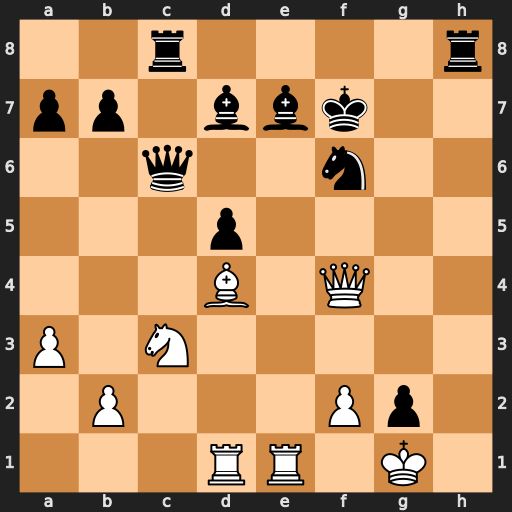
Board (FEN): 2r4r/pp1bbk2/2q2n2/3p4/3B1Q2/P1N5/1P3Pp1/3RR1K1
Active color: w
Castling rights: -
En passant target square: -
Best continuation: Rxe7+ Kxe7 Bxf6+